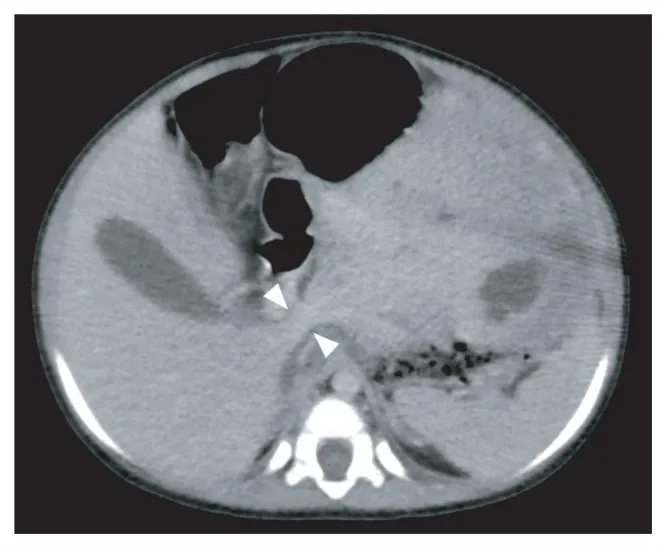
Follow-up imaging - Axial contrast-enhanced computed tomography of the abdomen (portal venous phase) shows the mass within the left upper abdomen. A thin pedicle is seen connecting the mass to the caudate lobe of the liver (arrowheads). This confirms a pedunculated mass of hepatic origin.
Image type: radiology (ct)